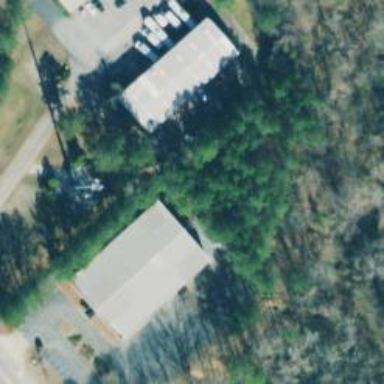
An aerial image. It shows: Commercial building.